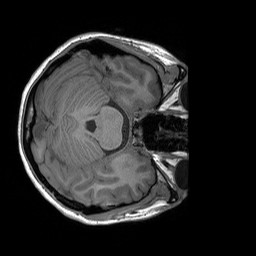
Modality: T1w
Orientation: axial
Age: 23
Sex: female
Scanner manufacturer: siemens
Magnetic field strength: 3 T
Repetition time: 1.9 s
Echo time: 0.00227 s